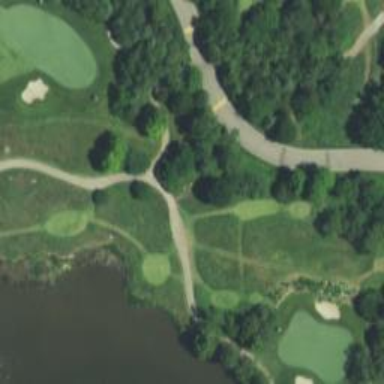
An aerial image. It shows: Path for both road and golf.